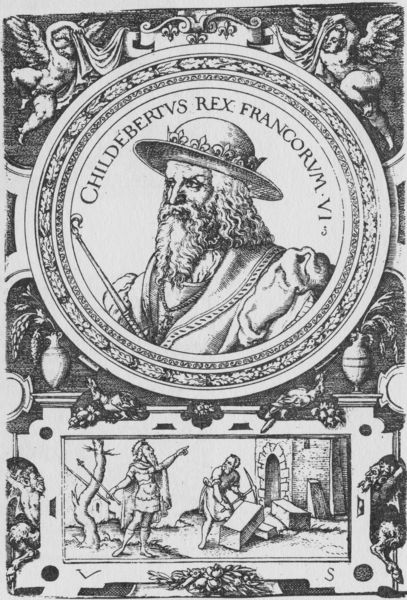
Titel: Bildnis von König Childebert von Frankreich
Künstler: Virgil Solis
Institution: (Seriendruck)
Schlagwörter: baum, flügel, mann, umhang, weiß, landschaft, blumen, frankreich, hut, männer, profil, schwarz, skizze, szene, zeichnung, blick, ornament, bart, architektur, kragen, rahmen, stein, steine, vollbart, ärmel, bild, bildnis, gesten, portrait, porträt, feld, haare, mantel, pflanzen, krone, locken, arbeit, kreis, rund, stock, tondo, turm, amphoren, engel, stilleben, trauben, vase, holzschnitt, schrift, bogen, stab, kette, grafik, graphik, rand, rt, könig, tafel, inschrift, dekor, floral, verzierung, vasen, tiefe, steinmetz, krempe, tor, metzger, buch, medaillon, detailliert, linear, druck, schnitt, schwarz-weiß, radierung, stich, illustration, text, buchstaben, helm, lilie, gefässe, heer, programm, initialien, handwerk, voluten, teufel, gerste, ähren, putten, putti, szenen, flugblatt, hacke, abbildung, meister, bauen, latein, bild in bild, baumeister, pickel, ich, eichnung, franken, bildfeld, befehl, rex, befehlen, langes haar, verzierun, schwar weiß, rone, behauen, trait, ndo, childebert, hildbert, frankorum, anordnen, childebertus, oberfehlshaber